Field crop: maize
Growth stage: 2
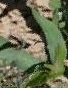
Species: maize